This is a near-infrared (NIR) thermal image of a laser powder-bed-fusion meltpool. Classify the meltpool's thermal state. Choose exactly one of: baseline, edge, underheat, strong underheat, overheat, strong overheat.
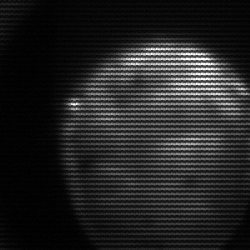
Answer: edge